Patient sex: F
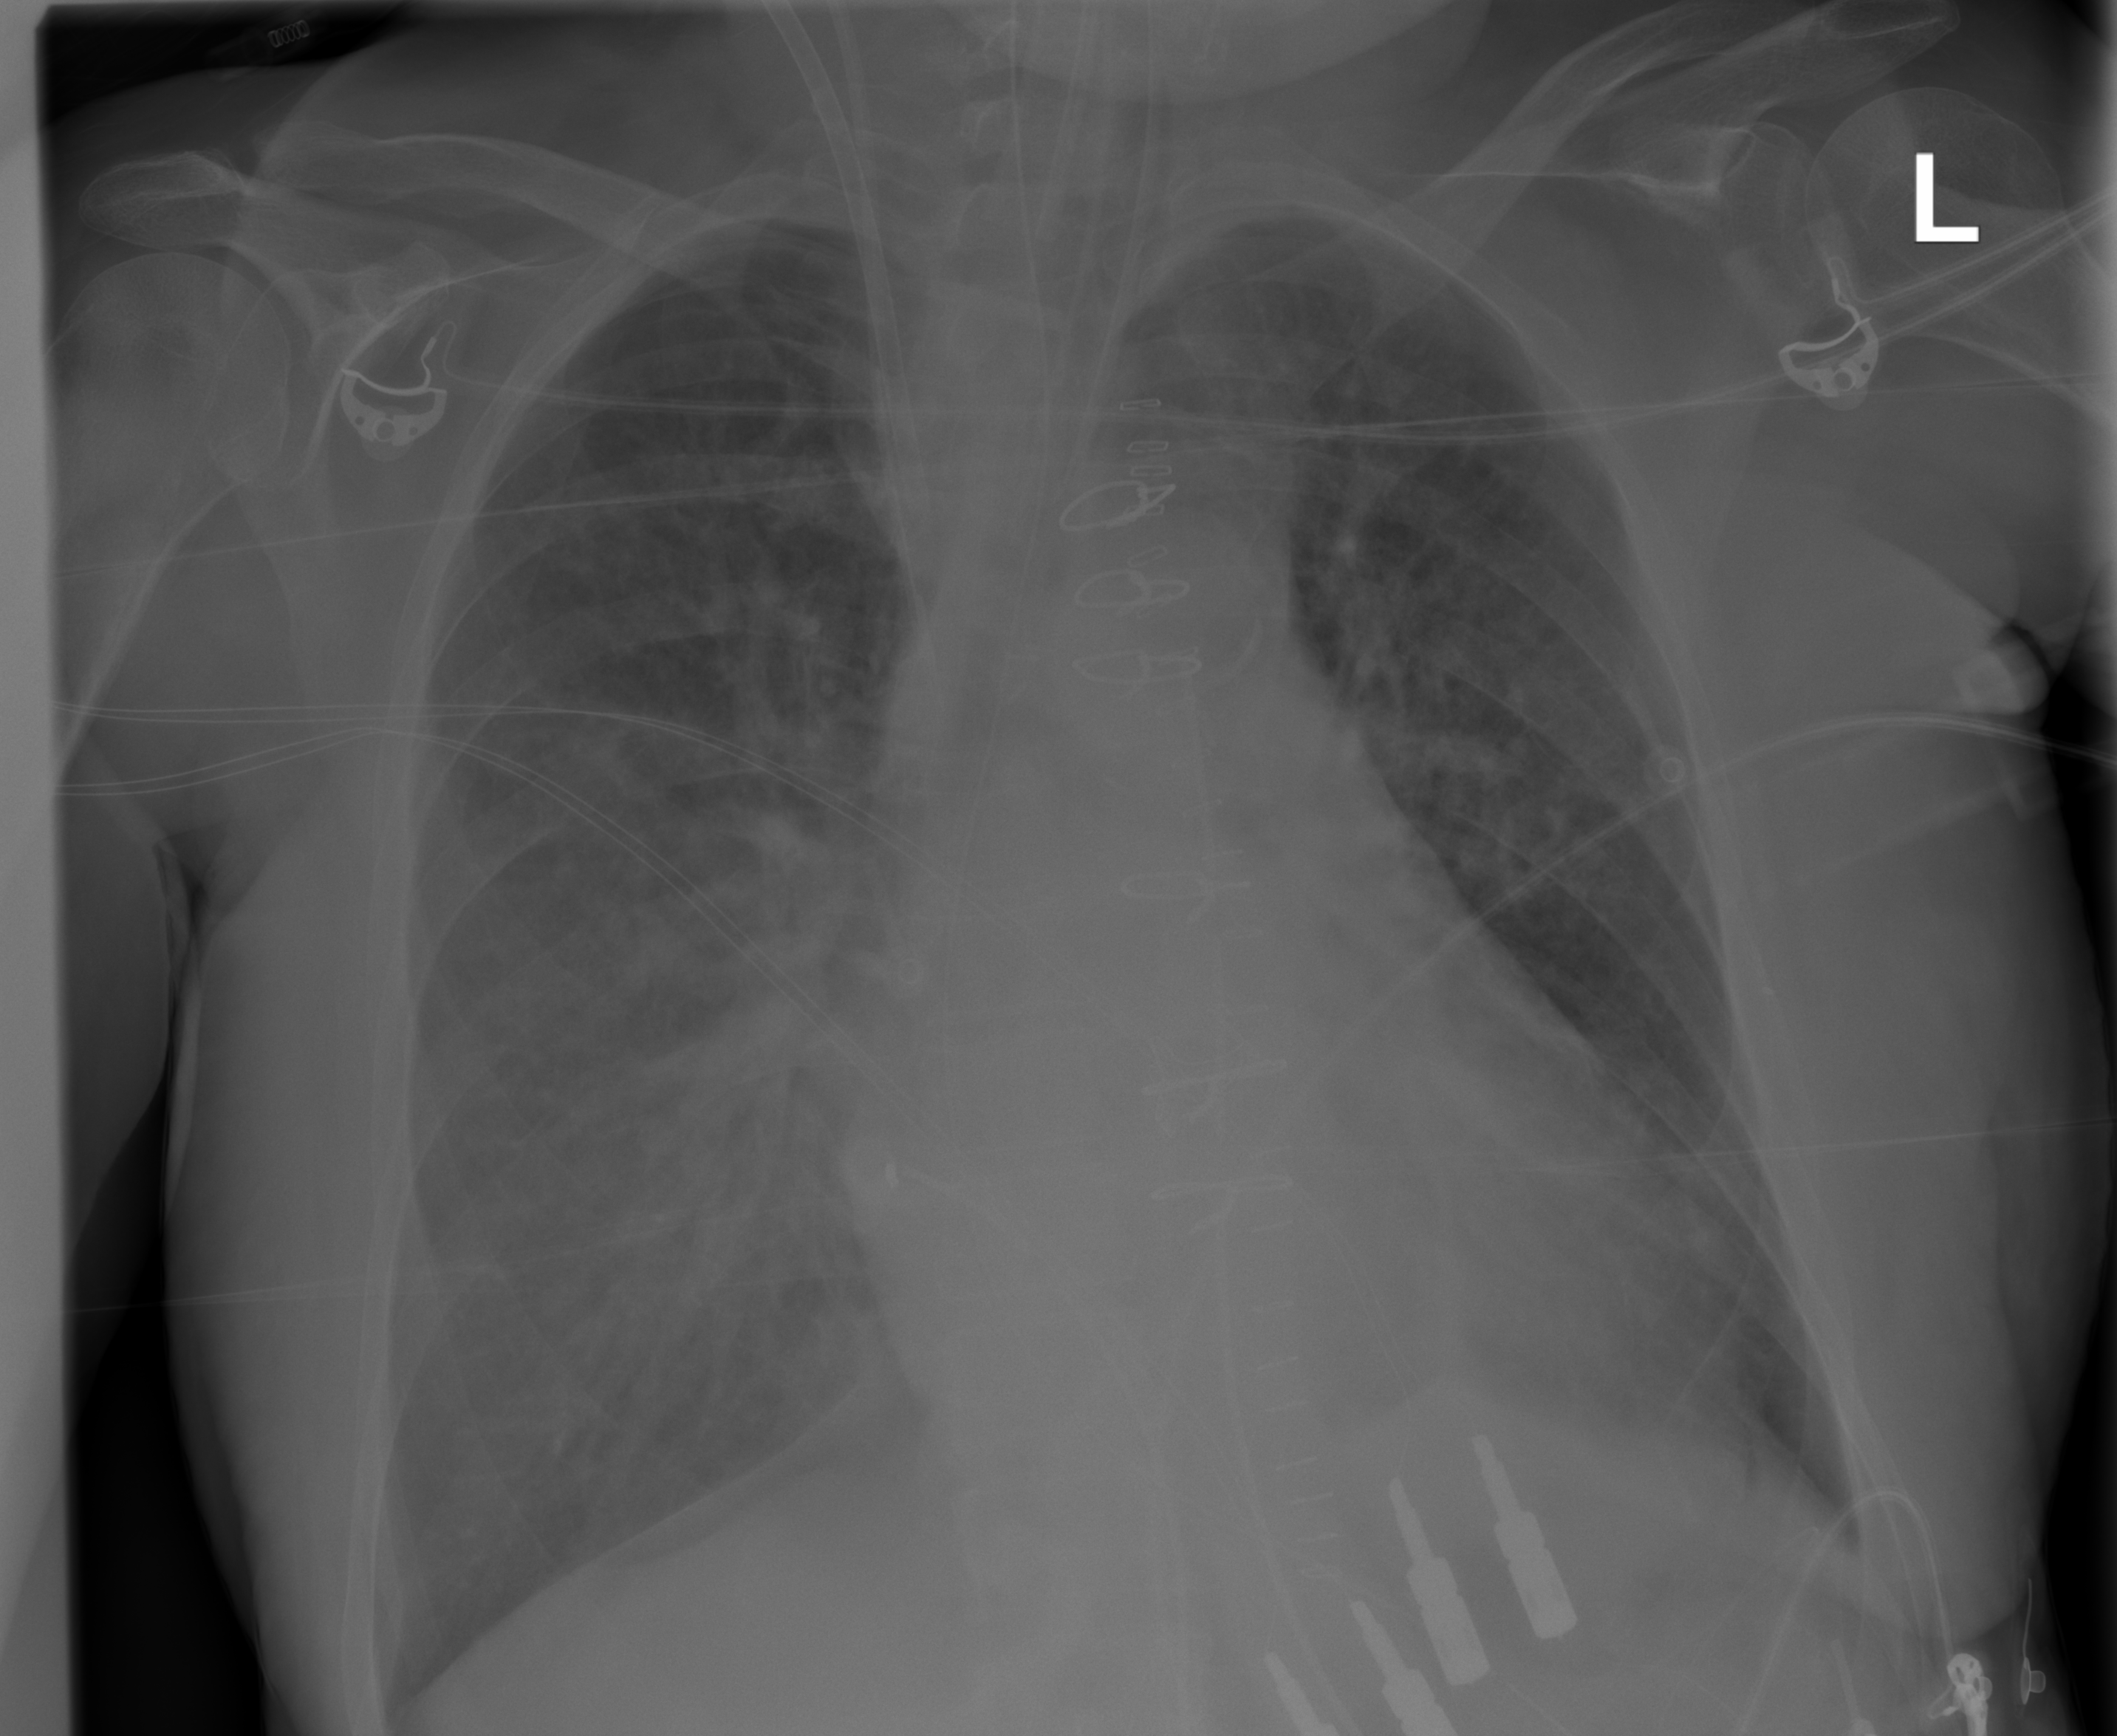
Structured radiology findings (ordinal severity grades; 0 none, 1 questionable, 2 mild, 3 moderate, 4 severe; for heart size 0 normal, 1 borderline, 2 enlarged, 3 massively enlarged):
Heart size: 0
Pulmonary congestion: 2
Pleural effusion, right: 0
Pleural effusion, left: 0
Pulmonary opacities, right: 2
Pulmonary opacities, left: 2
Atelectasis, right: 0
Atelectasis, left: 0